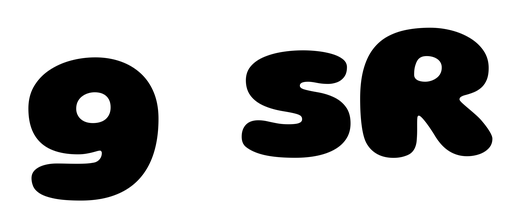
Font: Gluten_ExtraBold